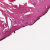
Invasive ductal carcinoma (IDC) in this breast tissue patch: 0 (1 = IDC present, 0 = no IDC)